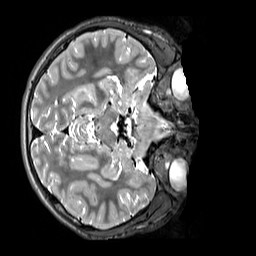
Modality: T2w
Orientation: axial
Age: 12
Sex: male
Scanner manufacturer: siemens
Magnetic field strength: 3 T
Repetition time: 3.2 s
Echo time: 0.408 s